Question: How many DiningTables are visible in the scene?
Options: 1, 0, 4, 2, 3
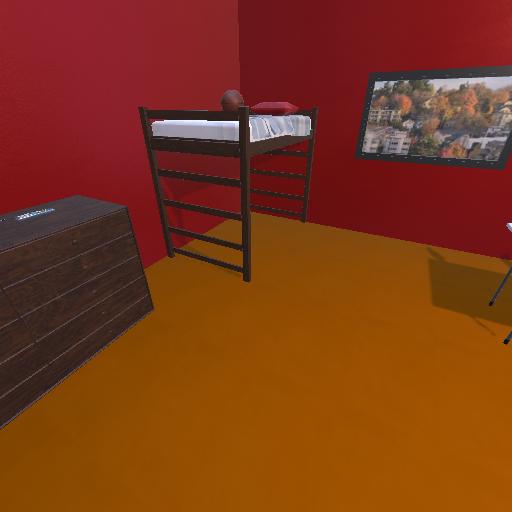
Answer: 1